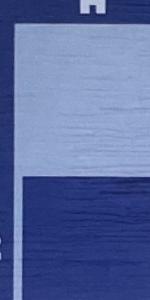
Label: Empty